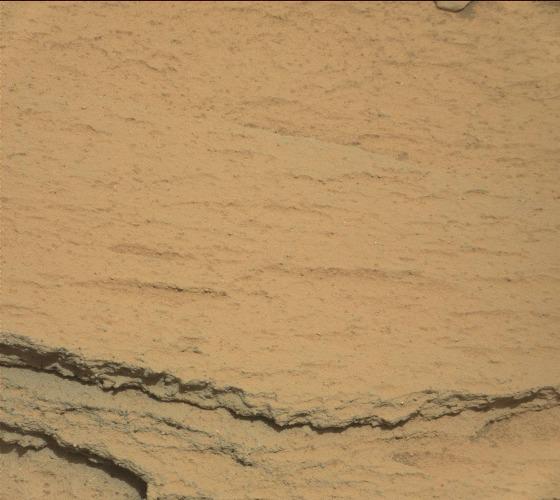
Terrain classes present: Bedrock, Gravel / Sand / Soil, Shadow